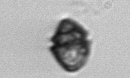
Label: Kryptoperidinium_triquetrum